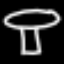
Label: mushroom